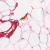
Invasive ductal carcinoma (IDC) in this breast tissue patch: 0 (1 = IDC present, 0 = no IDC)